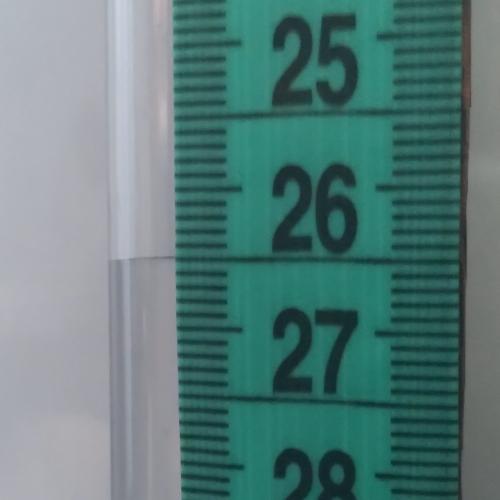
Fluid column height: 26.5 cm